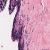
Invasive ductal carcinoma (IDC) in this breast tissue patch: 0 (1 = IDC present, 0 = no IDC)